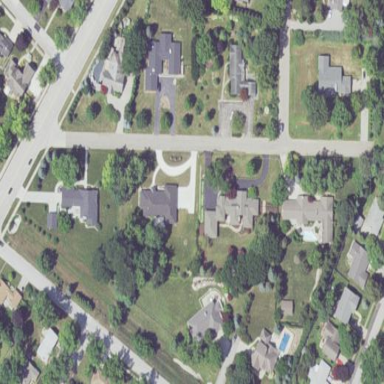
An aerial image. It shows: Neighbourhood with single-family residential houses.